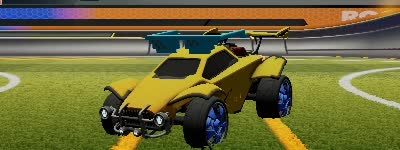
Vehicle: octane